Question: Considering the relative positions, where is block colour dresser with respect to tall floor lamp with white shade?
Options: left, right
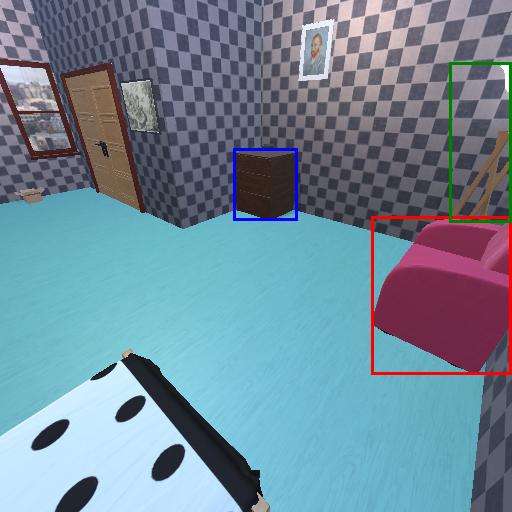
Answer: left